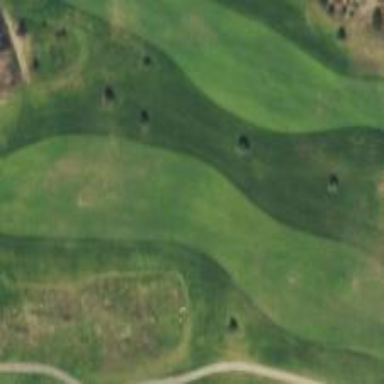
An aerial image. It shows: Grassy area designated as golf fairway.